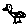
Label: bird